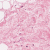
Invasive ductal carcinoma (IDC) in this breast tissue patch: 0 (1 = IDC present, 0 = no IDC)